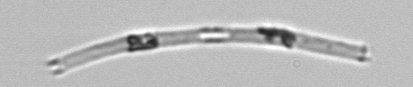
Label: Eucampia_morphytype1